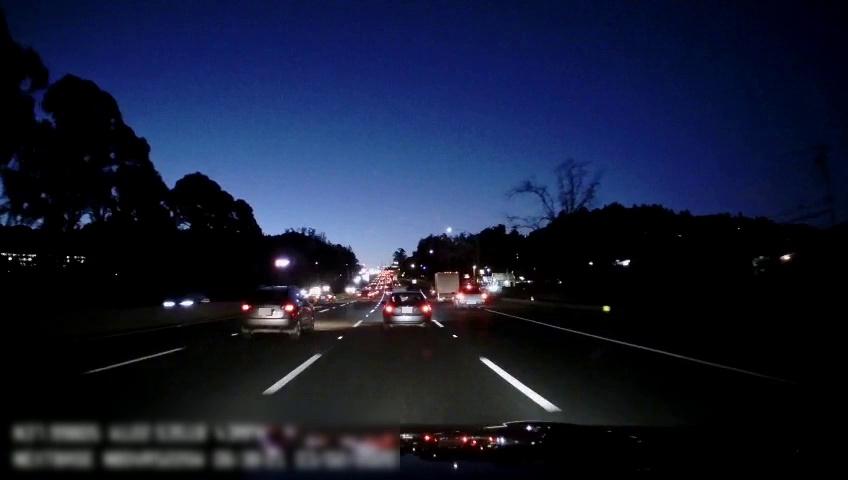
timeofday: Night
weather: Other
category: Drivable Space
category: Vehicles | Truck
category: Vehicles | Truck
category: Vehicles | SUV
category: Vehicles | SUV
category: Vehicles | Car
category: Vehicles | Car
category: Vehicles | Car
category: Vehicles | Car
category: Vehicles | SUV
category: Lanes | Alternate Lane
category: Lanes | Alternate Lane
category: Lanes | Current Lane
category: Lanes | Current Lane
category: Lanes | Alternate Lane
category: Lanes | Alternate Lane